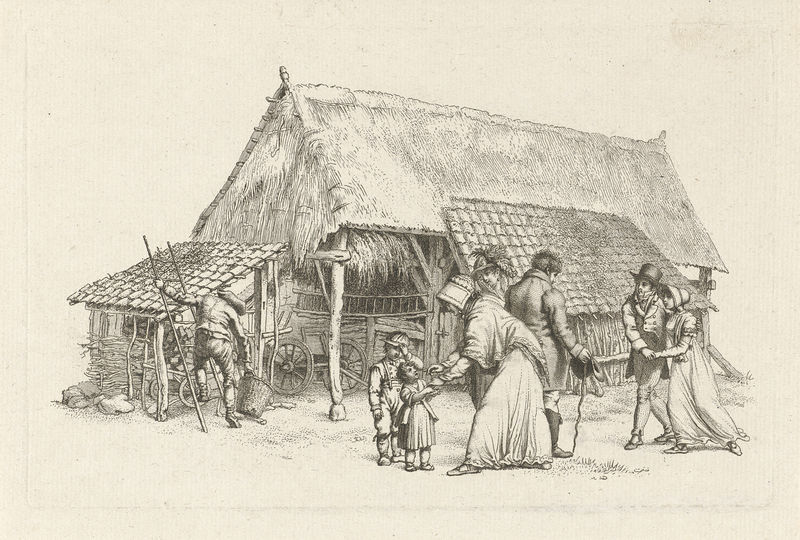
Titel: Gezelschap voor een boerenschuur
Künstler: Jacob Ernst Marcus
Standort: Amsterdam
Institution: Rijksmuseum
Schlagwörter: feder, hand, mann, weiß, frauen, mädchen, frau, hut, hüte, kleid, männer, schwarz, stroh, zeichnung, dach, haus, haube, zylinder, federn, hütte, adel, familie, paar, bauern, dachziegel, kinder, räder, stock, papier, heu, ziegel, grafik, bauernhof, kutsche, rad, wagen, leiter, korb, bauer, reetdach, scheune, geld, deichsel, treffen, hauben, bauernhaus, stall, ziegeldach, achse, eimer, gabe, reet, ries